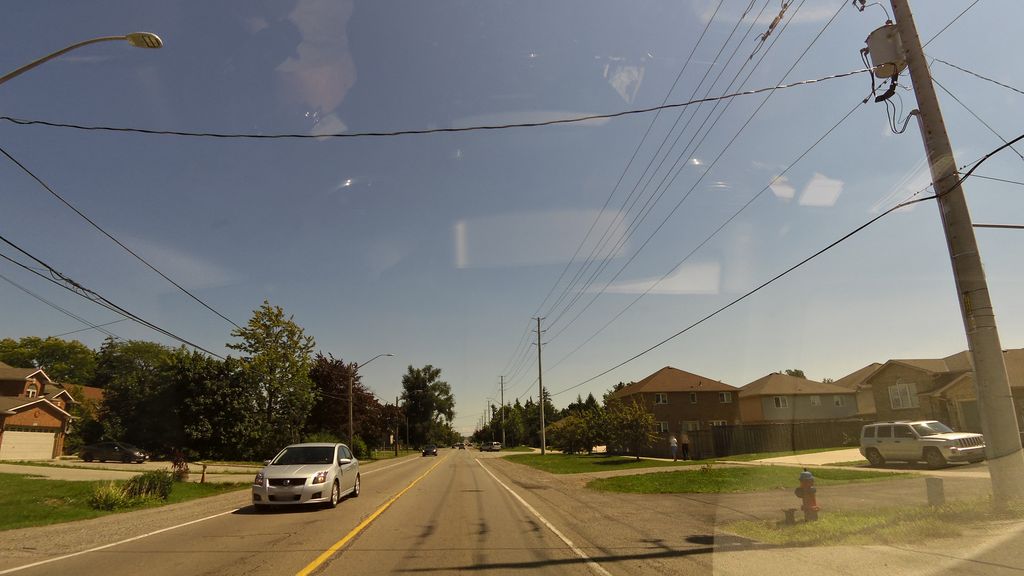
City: hamilton